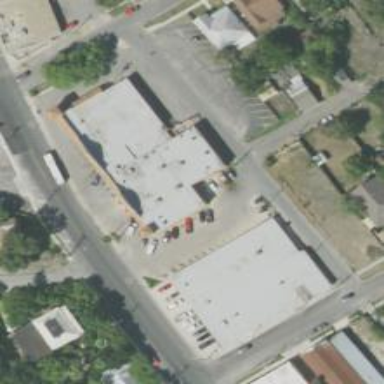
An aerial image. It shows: Supermarket.